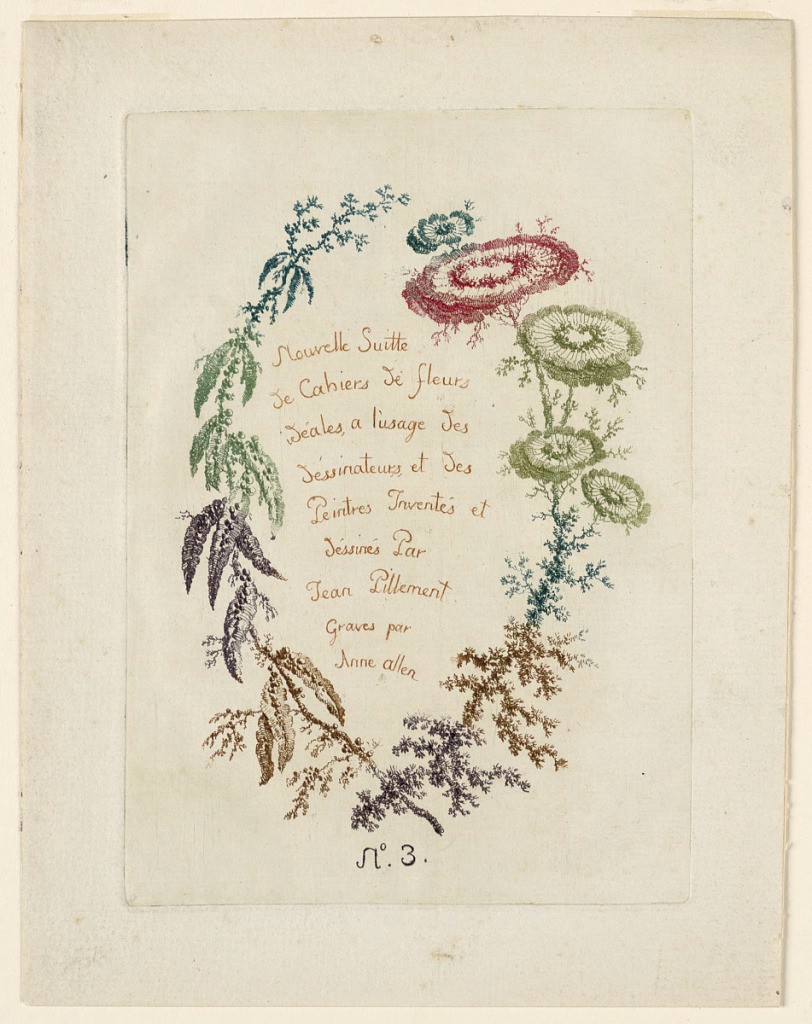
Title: Title page for "Nouvelle Suitte de Cahiers de fleurs Idéales" No. 3
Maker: Jean-Baptiste Pillement, French, 1728–1808
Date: ca. 1760
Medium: Etching a la poupée and teal, green, purple, brown, magenta, and ochre colored inks on paper
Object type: Print
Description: Two stems of fantastical leaves and blossoms in a gradient of color cross at the base to form a frame surrounding text that reads: Nouvelle Suitte de Cahiers de fleurs idéales a l'usage des déssinateurs et des Peintres Inventés et déssinés Par Jean Pillement graves par Anne allen" And below, "no. 3"